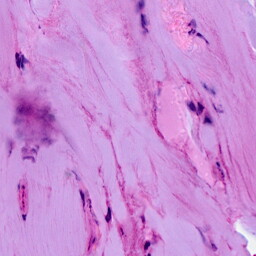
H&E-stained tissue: Breast